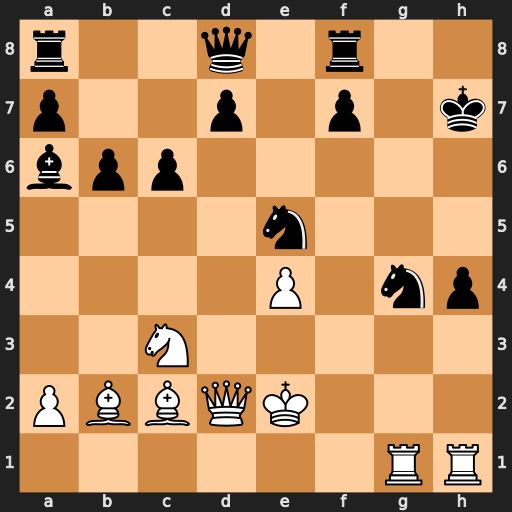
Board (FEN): r2q1r2/p2p1p1k/bpp5/4n3/4P1np/2N5/PBBQK3/6RR
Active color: w
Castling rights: -
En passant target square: -
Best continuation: Kd1 Rg8 Nd5